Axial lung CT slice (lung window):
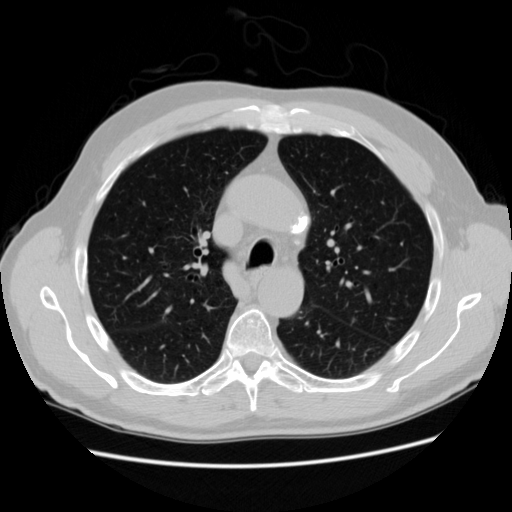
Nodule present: yes
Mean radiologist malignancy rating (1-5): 1.5